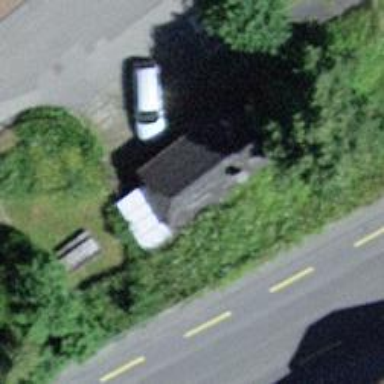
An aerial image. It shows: Toilets.